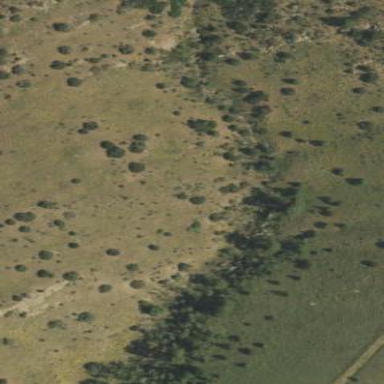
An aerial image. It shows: Scrub area with evergreen needle-leaved vegetation.